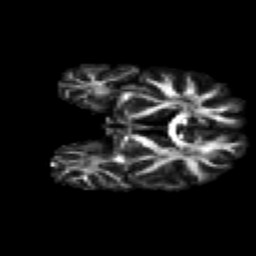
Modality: FA
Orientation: coronal
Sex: male
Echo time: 0.114 s